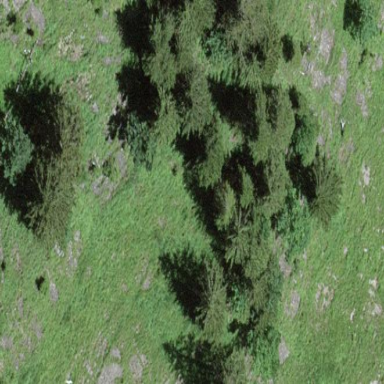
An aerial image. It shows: Forest area.